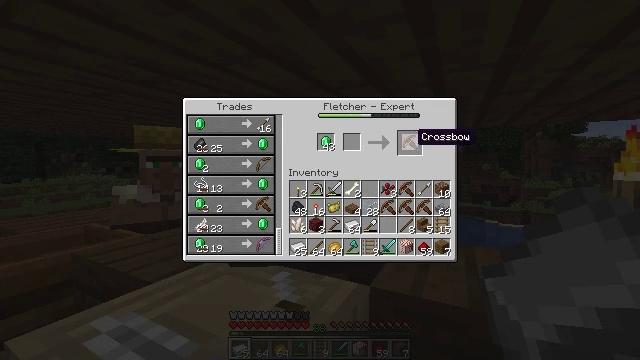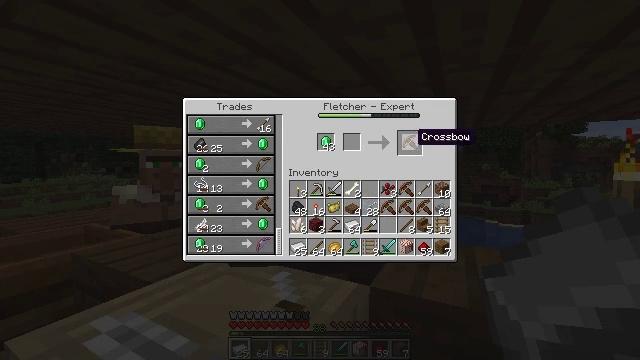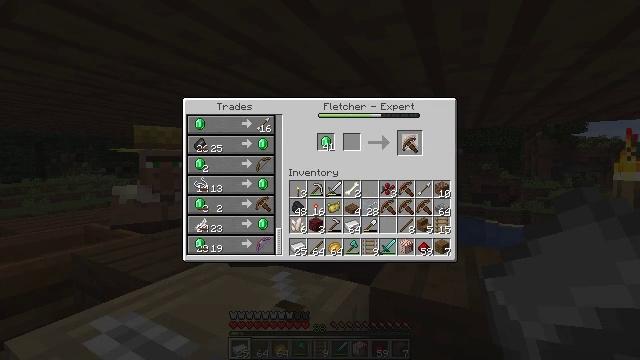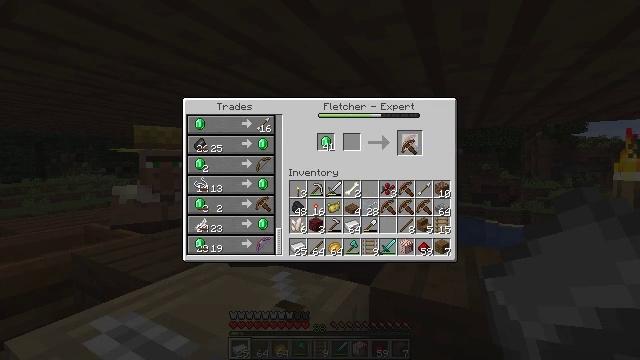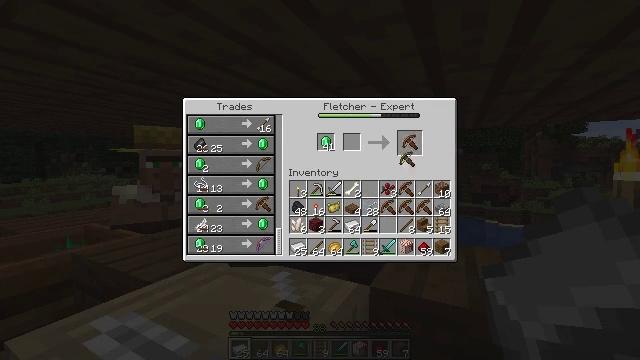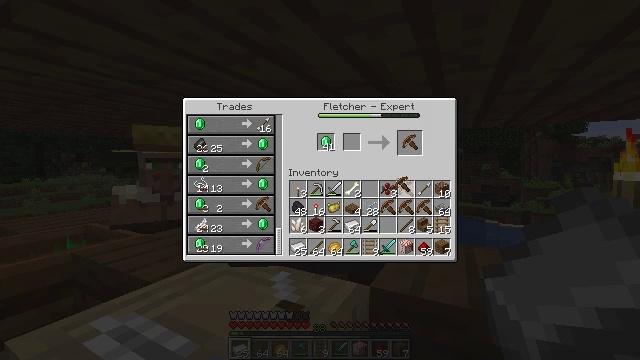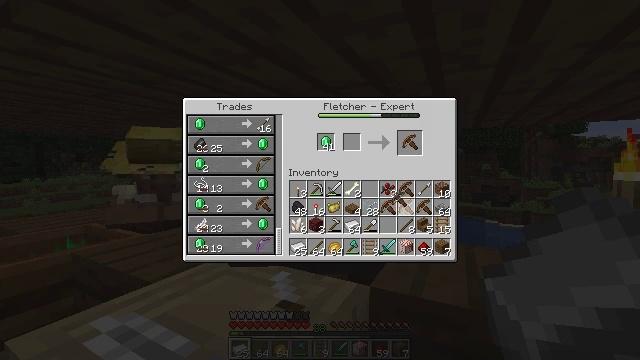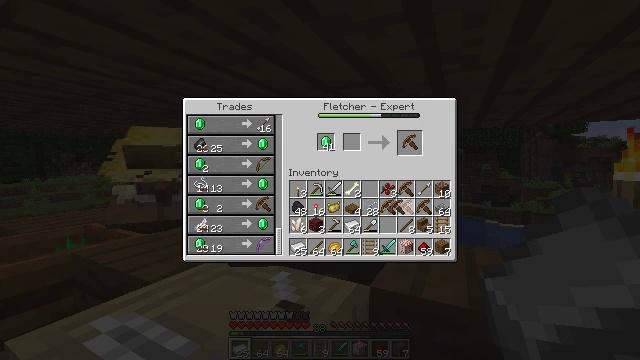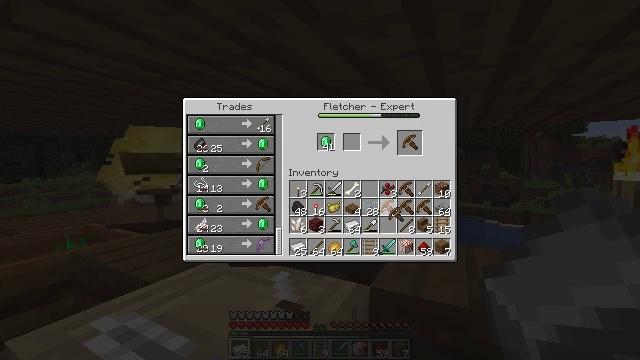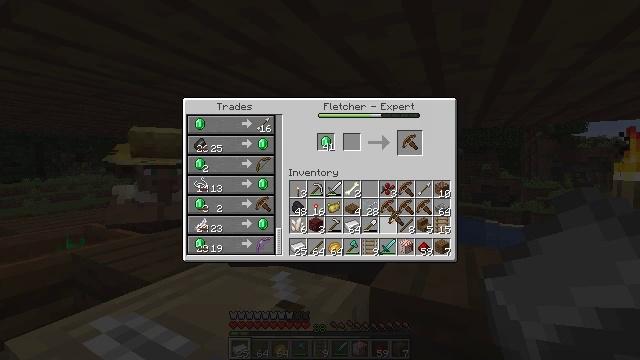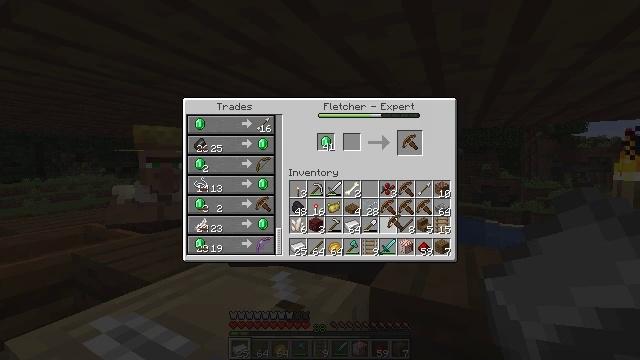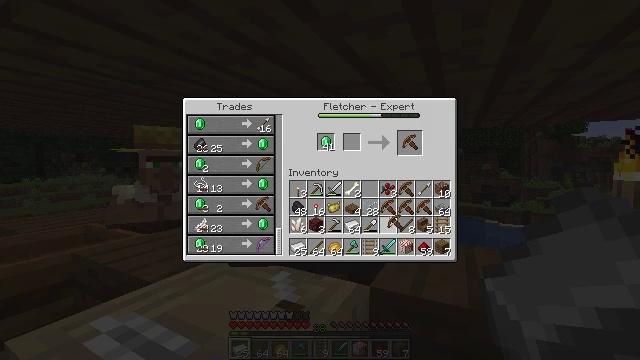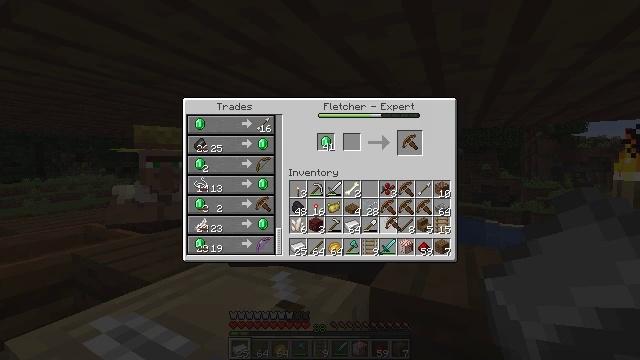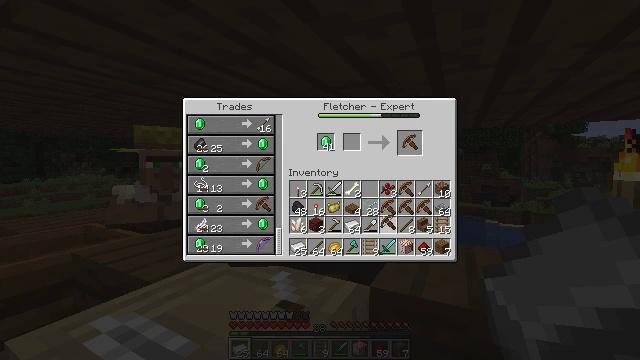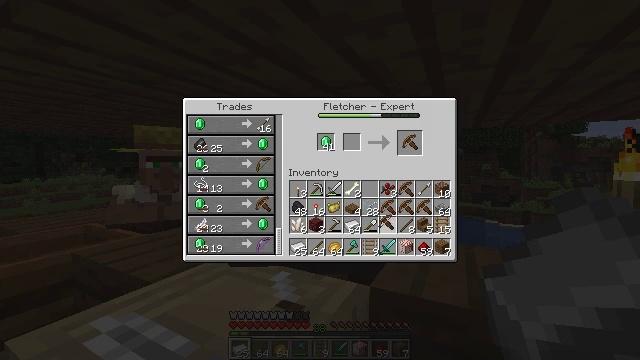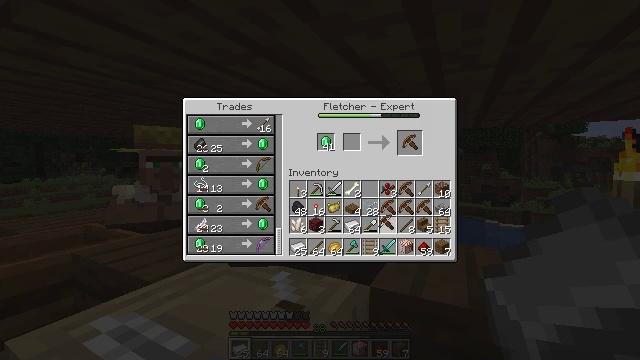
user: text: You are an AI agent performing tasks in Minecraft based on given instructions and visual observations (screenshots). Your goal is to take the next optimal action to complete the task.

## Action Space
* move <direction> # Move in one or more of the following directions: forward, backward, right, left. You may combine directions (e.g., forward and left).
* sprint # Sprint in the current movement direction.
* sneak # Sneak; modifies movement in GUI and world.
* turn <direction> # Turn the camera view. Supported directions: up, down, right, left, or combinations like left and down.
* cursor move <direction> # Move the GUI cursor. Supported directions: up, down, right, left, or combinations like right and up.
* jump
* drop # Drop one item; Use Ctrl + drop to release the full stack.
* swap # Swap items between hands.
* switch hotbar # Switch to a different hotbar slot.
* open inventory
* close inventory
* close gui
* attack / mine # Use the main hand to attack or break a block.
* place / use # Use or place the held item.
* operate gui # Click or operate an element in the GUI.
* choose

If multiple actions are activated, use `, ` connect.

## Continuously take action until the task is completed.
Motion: motion action
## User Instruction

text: Create a crossbow with gathered materials.
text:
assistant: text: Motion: no_op
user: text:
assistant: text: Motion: operate gui
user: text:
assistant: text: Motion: operate gui
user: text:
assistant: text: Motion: cursor move down
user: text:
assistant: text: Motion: cursor move down
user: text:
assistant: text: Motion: cursor move down
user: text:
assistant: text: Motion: cursor move down
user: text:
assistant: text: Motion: no_op
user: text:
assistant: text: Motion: no_op
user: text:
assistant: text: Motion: no_op
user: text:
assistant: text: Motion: no_op
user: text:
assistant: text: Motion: no_op
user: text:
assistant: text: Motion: no_op
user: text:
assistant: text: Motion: no_op
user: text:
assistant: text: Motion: no_op
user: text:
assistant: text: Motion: operate gui
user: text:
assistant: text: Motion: operate gui
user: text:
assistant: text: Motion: no_op
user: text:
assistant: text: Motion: no_op
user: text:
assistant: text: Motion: no_op
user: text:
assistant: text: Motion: cursor move right
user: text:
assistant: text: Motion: no_op
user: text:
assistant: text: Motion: no_op
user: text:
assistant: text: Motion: no_op
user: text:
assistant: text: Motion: no_op
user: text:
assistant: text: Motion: no_op
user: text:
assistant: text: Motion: no_op
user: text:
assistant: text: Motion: no_op
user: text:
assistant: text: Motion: no_op
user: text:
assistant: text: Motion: no_op